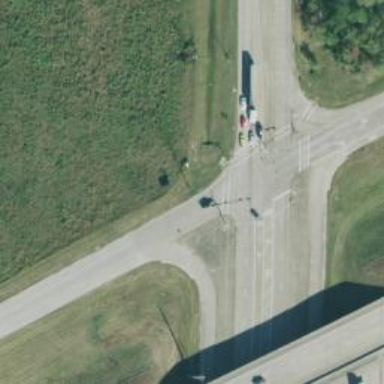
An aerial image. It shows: Secondary road with frontage road.